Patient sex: M
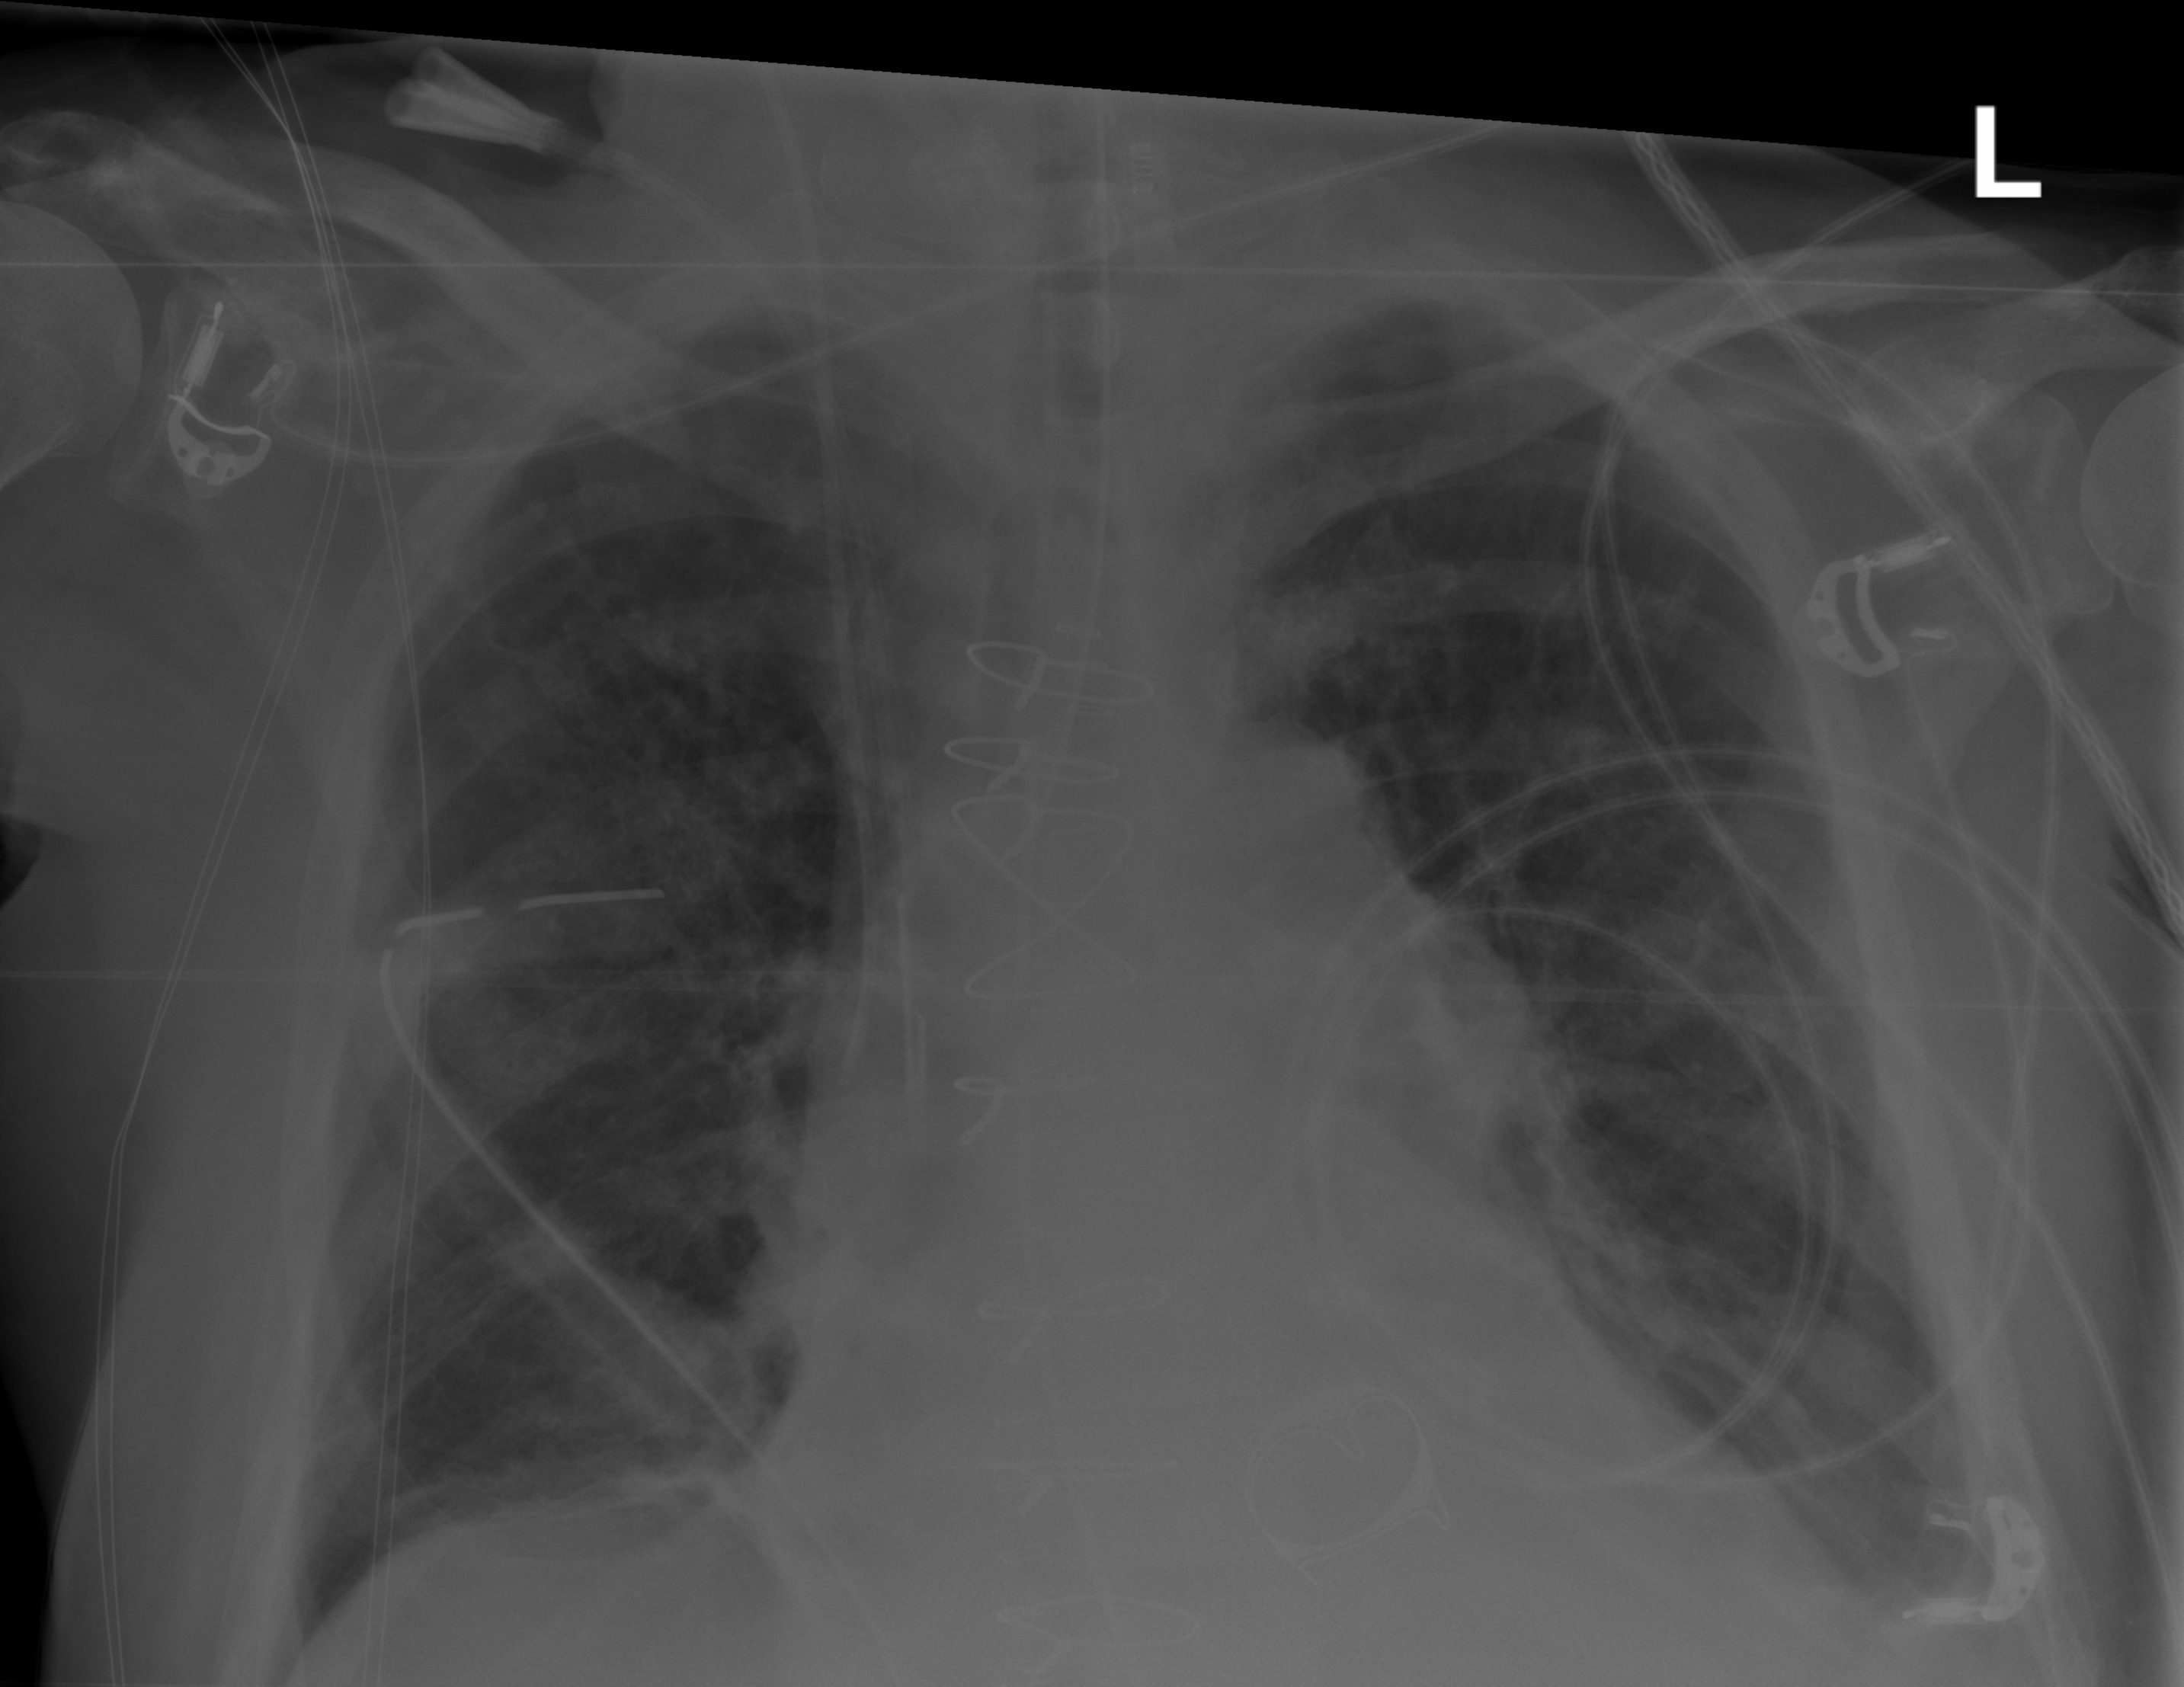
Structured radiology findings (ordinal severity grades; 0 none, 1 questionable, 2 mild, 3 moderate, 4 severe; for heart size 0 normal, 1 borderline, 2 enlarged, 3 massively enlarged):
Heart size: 2
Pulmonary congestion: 2
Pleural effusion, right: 0
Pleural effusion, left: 2
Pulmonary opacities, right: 0
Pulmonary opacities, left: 0
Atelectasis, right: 2
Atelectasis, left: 2